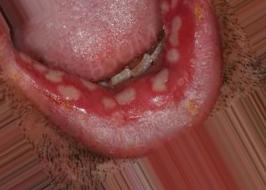
Condition: Mouth Ulcer